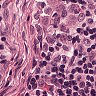
Metastatic tissue present: no